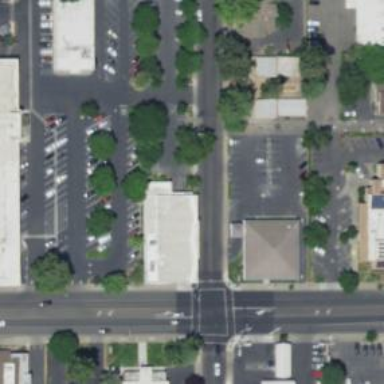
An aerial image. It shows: Parking space is available.